Field crop: tomato
Growth stage: 1
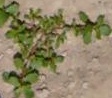
Species: portulaca